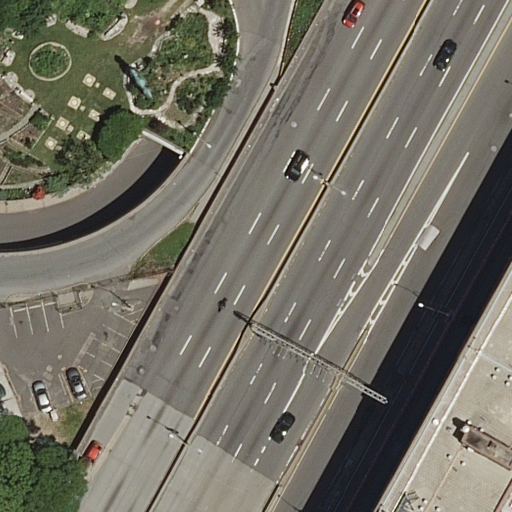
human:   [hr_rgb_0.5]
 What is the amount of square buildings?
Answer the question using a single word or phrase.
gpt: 0

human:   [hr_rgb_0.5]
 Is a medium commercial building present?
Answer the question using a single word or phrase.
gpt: no

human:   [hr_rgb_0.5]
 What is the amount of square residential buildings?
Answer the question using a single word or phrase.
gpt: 0

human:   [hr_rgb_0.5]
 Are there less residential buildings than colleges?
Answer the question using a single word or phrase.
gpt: no

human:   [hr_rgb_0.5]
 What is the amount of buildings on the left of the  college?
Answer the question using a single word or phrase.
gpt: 0

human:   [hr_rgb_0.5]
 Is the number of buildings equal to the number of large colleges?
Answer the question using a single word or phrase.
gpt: no

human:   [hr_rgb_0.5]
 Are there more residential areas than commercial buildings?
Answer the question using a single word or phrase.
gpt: yes

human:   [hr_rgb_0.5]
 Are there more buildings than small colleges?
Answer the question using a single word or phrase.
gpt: no

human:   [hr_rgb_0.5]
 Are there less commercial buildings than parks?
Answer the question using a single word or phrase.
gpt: yes

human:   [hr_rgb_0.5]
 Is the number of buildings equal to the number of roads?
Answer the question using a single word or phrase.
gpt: no

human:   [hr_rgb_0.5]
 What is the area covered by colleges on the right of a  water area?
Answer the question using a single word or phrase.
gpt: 0m2

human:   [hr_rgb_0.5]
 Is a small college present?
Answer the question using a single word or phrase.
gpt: yes

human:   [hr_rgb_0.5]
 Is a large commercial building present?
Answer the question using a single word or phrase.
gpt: no

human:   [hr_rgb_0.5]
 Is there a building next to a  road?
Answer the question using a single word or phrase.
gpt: yes

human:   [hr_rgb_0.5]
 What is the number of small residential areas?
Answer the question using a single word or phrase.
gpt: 0

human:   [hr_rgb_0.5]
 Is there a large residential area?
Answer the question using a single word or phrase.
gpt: yes

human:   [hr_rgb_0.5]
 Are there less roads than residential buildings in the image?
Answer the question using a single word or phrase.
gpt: no

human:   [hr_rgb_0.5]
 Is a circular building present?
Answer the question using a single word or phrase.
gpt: no

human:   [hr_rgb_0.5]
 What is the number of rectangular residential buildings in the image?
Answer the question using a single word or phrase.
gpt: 0

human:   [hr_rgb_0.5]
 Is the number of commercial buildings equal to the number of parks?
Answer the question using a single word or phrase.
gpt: no

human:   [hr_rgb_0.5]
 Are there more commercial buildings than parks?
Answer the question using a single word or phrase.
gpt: no

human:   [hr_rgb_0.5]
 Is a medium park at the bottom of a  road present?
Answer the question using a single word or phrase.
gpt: no

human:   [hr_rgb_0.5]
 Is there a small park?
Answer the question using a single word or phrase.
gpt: no

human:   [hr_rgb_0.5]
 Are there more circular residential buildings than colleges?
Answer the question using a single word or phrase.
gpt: no

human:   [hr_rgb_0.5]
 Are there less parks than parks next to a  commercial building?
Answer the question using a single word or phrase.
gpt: no

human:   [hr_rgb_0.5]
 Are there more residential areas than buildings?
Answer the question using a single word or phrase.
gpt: no

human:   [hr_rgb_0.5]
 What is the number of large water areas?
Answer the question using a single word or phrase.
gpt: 0

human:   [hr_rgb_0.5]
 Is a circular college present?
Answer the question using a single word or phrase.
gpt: no

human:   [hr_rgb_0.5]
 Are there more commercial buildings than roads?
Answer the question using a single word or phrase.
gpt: no

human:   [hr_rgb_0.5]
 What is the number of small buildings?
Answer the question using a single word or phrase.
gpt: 0

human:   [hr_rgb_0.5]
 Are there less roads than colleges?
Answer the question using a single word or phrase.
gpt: no

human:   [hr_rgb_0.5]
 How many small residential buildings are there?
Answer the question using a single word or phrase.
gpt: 0

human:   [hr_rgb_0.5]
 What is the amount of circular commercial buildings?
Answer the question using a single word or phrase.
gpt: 0

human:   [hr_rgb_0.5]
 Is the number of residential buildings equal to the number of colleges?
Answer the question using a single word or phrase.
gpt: yes

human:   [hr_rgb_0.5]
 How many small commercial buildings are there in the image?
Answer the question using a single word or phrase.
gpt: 0

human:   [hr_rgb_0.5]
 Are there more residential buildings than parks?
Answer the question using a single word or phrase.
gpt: no

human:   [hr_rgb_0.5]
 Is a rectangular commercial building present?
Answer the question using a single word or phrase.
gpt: no